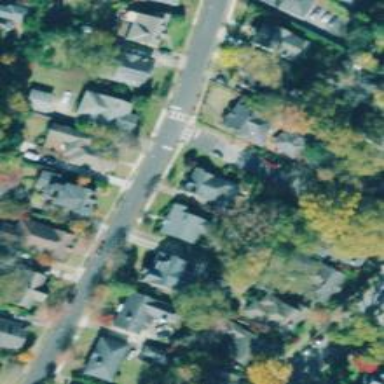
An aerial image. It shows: Road with stop sign.